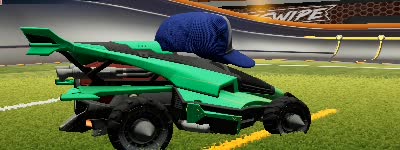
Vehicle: aftershock